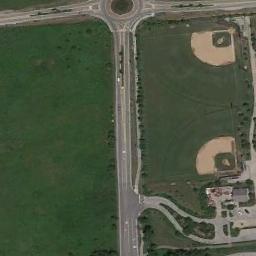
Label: baseball_diamond